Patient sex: M
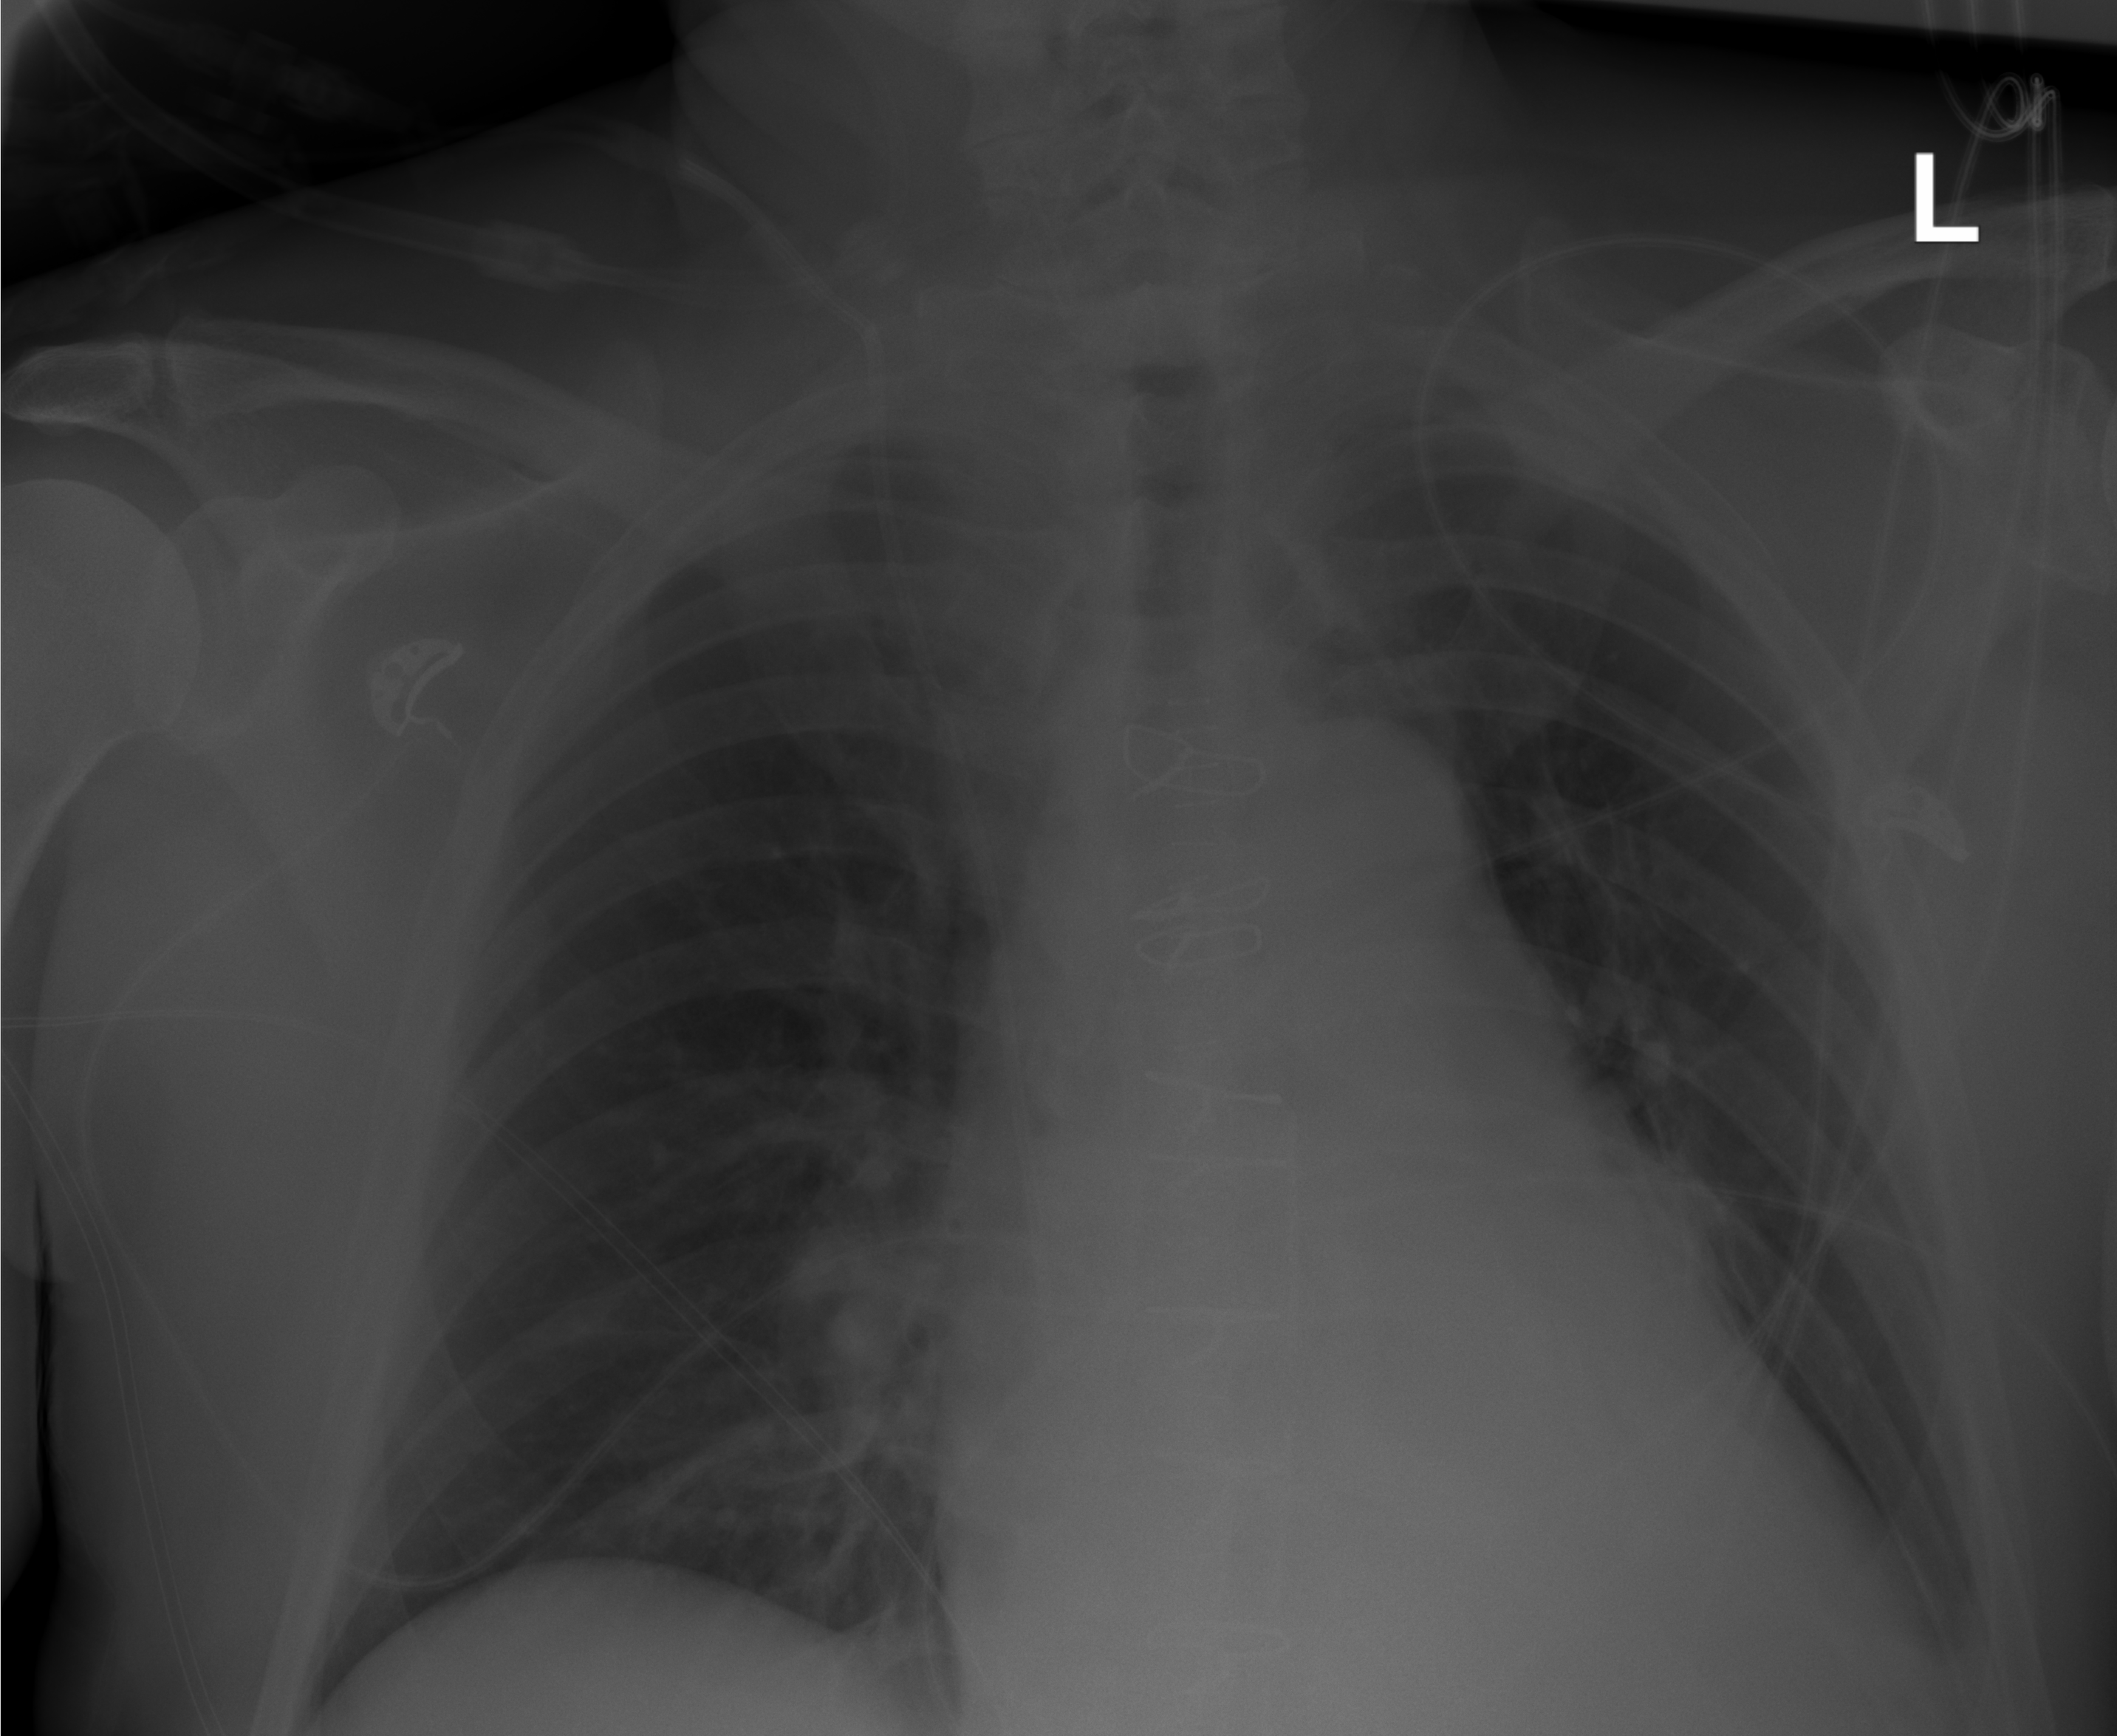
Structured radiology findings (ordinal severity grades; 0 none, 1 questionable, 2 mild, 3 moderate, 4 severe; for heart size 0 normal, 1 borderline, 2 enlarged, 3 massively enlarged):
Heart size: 2
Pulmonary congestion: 2
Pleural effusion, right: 0
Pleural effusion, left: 2
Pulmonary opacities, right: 0
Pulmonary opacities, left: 0
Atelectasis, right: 0
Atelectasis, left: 2